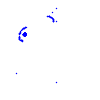
Particle: kaon